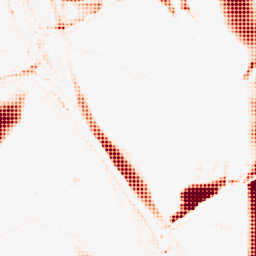
Category: morphological
Decomposition family: morphological_rect
Decomposition parameters: operation: opening
width: 50
height: 5
Upsampling method: sinc_blackman
Upsampling parameters: scale: 8
kernel_size: 8
Upsampling scale: 8